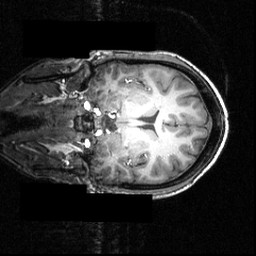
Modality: T1w
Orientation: coronal
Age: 25
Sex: male
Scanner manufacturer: siemens
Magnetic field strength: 3.951 T
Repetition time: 1.5 s
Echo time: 0.00335 s